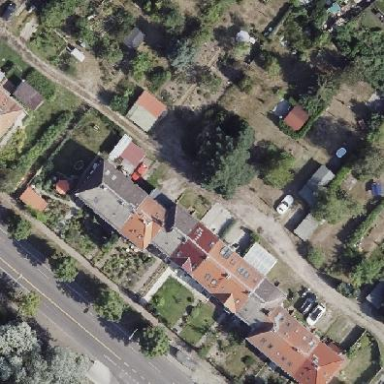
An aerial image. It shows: Hipped roof house.